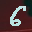
Label: 6